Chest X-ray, PA view. Patient: 35 years old, sex M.
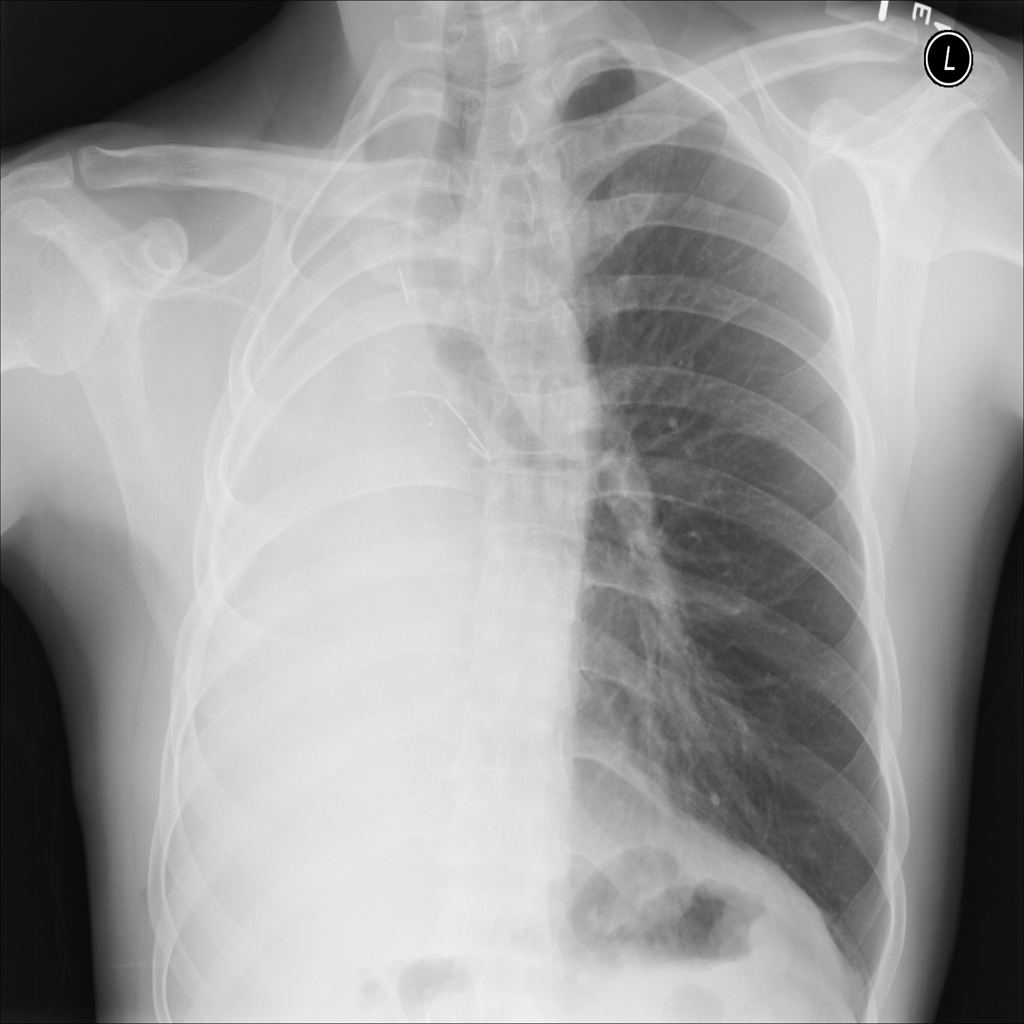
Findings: No Finding